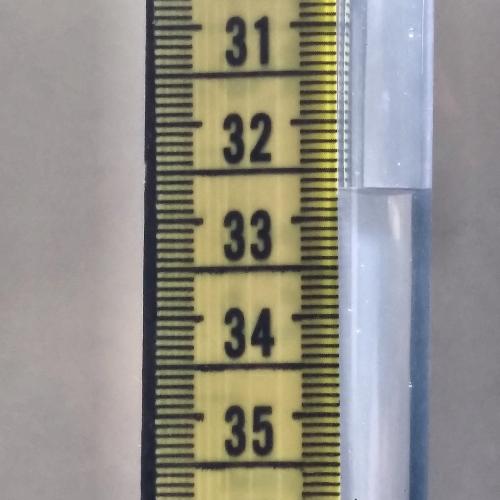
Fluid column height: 32.7 cm